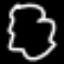
Label: squiggle